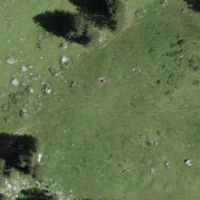
EUNIS habitat code: 24
Species observed at this site:
Oenanthe oenanthe
Aeshna cyanea